Field crop: tomato
Growth stage: 2
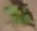
Species: solanum